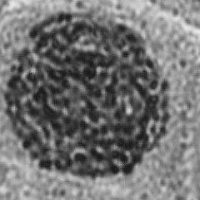
Label: prophase